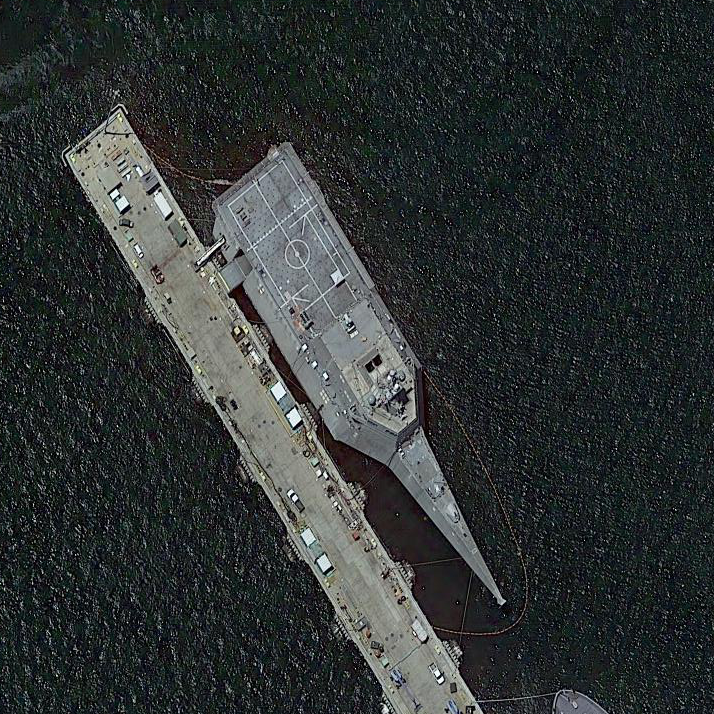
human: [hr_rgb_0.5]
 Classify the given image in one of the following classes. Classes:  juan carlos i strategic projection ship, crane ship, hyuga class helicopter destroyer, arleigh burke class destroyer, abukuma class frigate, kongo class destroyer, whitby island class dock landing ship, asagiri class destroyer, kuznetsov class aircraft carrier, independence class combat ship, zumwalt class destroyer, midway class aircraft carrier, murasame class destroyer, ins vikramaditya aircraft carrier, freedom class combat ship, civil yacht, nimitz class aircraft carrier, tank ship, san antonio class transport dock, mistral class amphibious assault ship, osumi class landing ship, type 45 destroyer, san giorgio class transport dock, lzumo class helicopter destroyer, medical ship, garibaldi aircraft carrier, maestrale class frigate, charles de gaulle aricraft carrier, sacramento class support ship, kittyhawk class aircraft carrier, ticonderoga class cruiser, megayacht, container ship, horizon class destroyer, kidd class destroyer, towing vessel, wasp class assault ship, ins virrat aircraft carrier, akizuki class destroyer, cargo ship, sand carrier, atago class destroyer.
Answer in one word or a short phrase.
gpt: Independence class combat ship